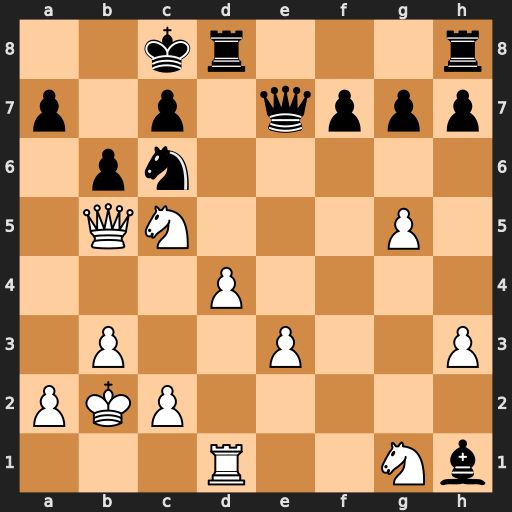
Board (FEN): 2kr3r/p1p1qppp/1pn5/1QN3P1/3P4/1P2P2P/PKP5/3R2Nb
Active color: w
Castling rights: -
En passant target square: -
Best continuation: Qa6+ Kb8 Qb7#